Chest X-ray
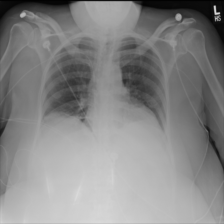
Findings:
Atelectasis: negative
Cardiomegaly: negative
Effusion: negative
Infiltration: negative
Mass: negative
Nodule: negative
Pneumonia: negative
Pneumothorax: negative
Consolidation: negative
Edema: negative
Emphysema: negative
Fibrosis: negative
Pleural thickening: negative
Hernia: negative